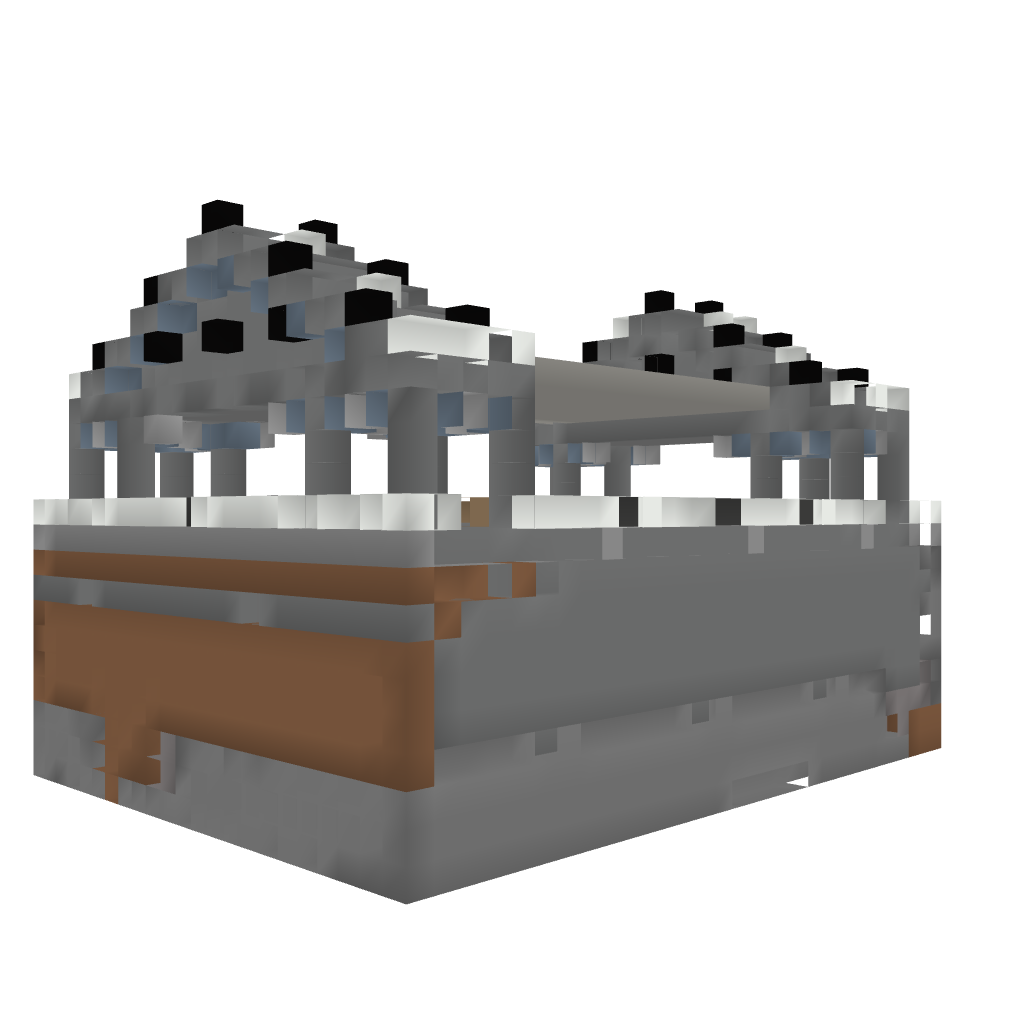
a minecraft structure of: Roman Baths